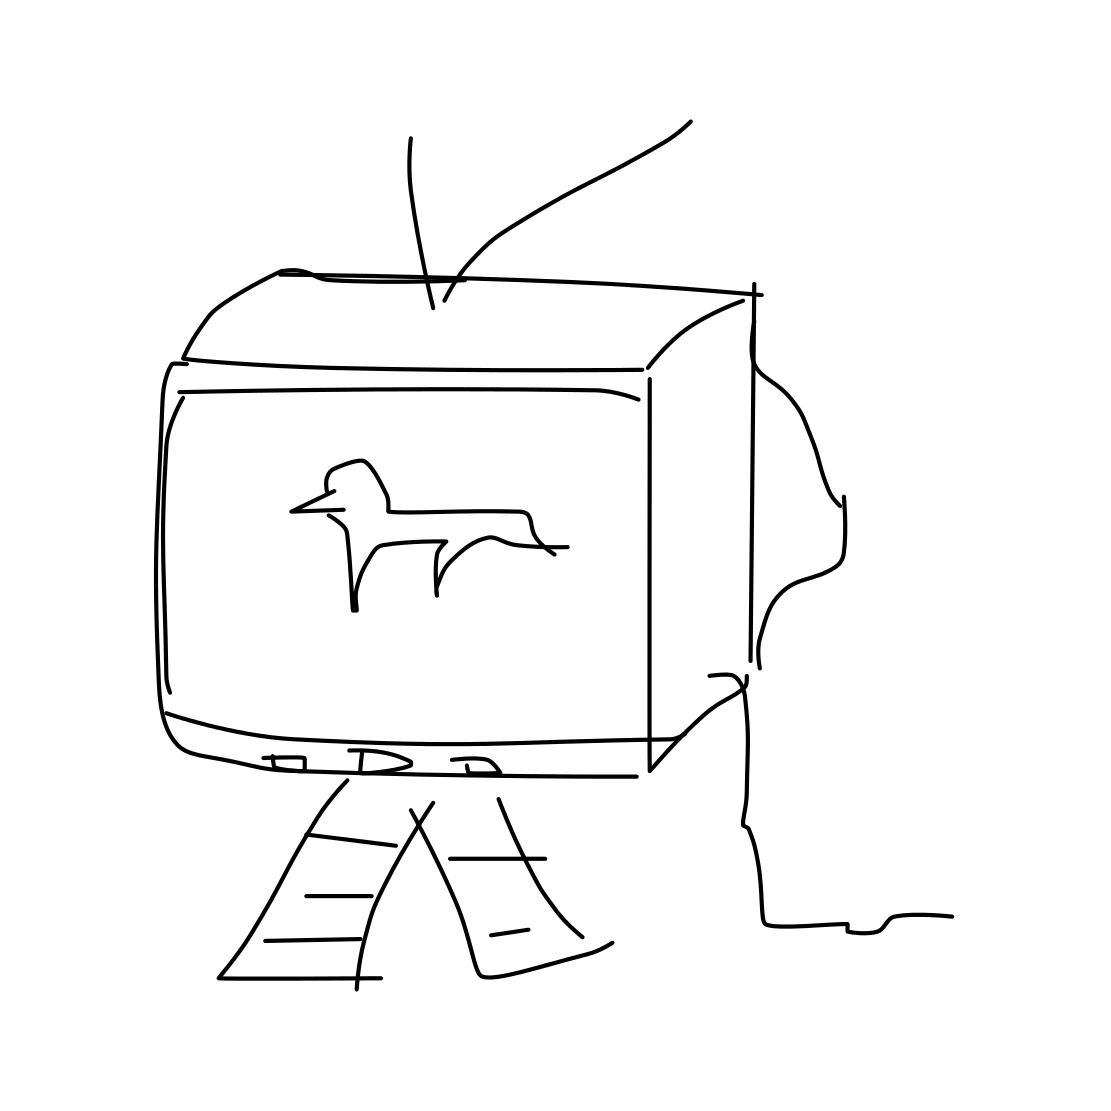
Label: tv